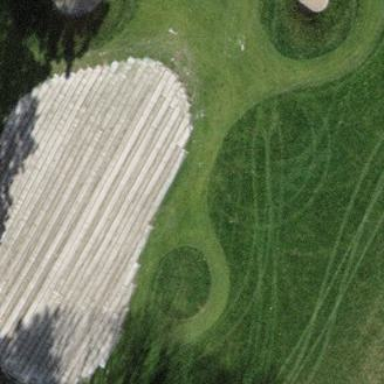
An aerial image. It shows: Golf green.